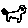
Label: cat